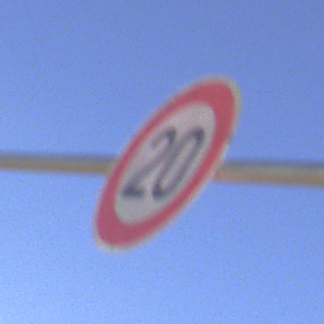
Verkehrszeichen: Geschwindigkeit20
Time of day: Midday
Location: Outdoor (Nature)
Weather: Clear
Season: NotSpecified
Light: Natural